Question: I have to plot three implicit functions using gnuplot, I use this:
'''
set contour
set cntrparam levels discrete 0
set view map
unset surface
set isosamples 1000,1000
set xrange [-5:7]
set yrange [-15:15]
set xlabel "x"
set ylabel "y"
splot y**2-x**3+15*x-13 t "t1", y**2-x**3+15*x-sqrt(4.*15.**3/27.) t "singular", y**2-x**3+15*x-30 t "t2", y**2-x**3+15*x-13 t "t3"
'''
And the output is this:

The program is writing the 0 of the level of the surface in the legend but I just want the 'title' parameter passed to the splot command. As the three surfaces are actually the same at a different height, I could change 'set cntrparam...' line to draw the three of them, but what I want to do is to remove the numbers and make it write just text. How can I do that?
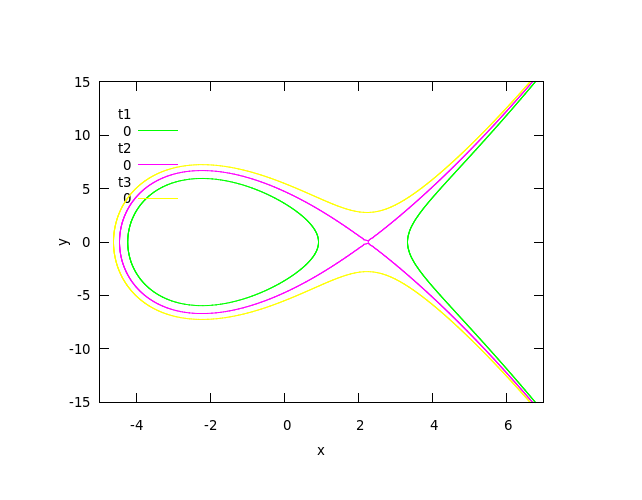
Answer: You cannot directly manipulate the contour level labels with any text. Just write out the contoured data to a temporary file using 'set table...' and then plot this data file as usual. Here, you can now distinguish between different contour levels using 'index':
'''
set contour
set cntrparam levels discrete 0
set view map
unset surface
set isosamples 1000,1000
set xrange \[-5:7\]
set yrange \[-15:15\]
set xlabel "x"
set ylabel "y"
set table 'contour.dat'
splot y**2-x**3+15*x-13 t "t1", y**2-x**3+15*x-sqrt(4.*15.**3/27.) t "singular", y**2-x**3+15*x-30 t "t2", y**2-x**3+15*x-13 t "t3"
unset table
set style data lines
plot 'contour.dat' index 0 title 't1', '' index 1 title 'singular', '' index 2 title 't2', '' index 3 title 't3'
'''